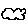
Label: cloud